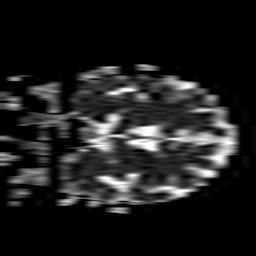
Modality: ADC
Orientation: coronal
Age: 59
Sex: female
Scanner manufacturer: philips
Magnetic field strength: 1.5 T
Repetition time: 3.395 s
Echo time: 0.06922 s